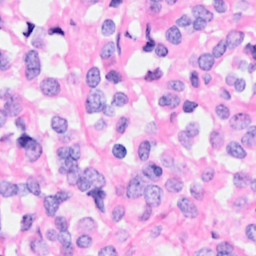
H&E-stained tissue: Breast